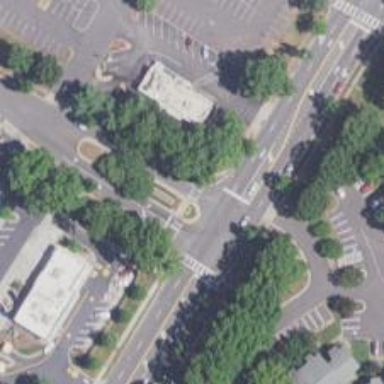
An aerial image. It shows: Marked footway crossing with pedestrian island.